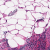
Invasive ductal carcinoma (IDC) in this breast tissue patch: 0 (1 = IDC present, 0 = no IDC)